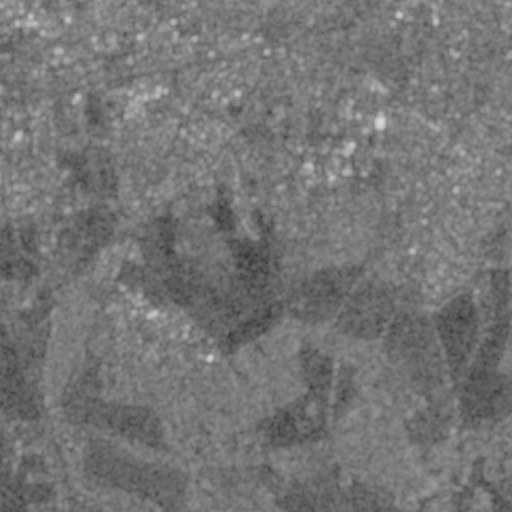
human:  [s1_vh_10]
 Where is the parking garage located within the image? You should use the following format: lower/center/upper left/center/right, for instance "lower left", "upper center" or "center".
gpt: The parking garage is located in the upper right of the image.
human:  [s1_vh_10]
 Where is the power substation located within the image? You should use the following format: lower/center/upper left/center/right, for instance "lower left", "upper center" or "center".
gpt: The power substation is located in the upper right of the image.
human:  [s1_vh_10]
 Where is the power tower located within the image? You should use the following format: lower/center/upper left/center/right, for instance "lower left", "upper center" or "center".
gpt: The power tower is located in the lower right of the image.
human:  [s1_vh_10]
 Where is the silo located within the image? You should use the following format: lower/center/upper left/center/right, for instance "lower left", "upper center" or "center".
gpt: The silo is located in the upper left of the image.
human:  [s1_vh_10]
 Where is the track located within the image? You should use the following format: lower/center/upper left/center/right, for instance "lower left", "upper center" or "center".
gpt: The track is located in the center of the image.
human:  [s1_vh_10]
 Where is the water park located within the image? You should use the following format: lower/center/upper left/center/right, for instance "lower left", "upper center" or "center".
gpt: The water park is located in the upper right of the image.
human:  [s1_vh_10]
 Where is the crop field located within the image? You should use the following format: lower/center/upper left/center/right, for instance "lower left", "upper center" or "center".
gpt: There is no crop field in the image.

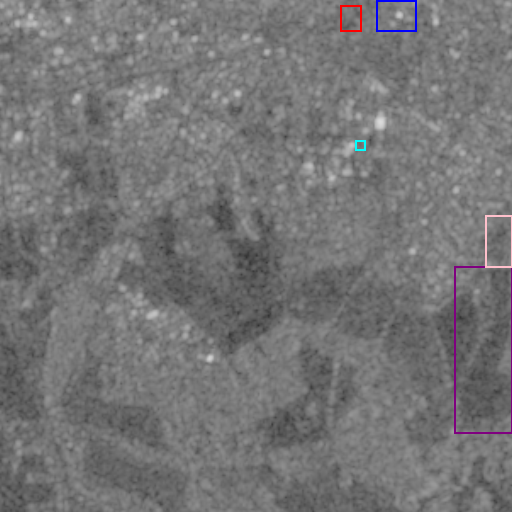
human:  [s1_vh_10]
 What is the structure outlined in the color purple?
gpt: The structure outlined in purple is a crop field.
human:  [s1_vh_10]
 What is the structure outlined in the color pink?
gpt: The structure outlined in pink is a park.
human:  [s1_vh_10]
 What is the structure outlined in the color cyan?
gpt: The structure outlined in cyan is a parking garage.
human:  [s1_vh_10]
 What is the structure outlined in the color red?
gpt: The structure outlined in red is a parking lot.
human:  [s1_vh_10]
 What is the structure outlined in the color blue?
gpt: The structure outlined in blue is a water park.
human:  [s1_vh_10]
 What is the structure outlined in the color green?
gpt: There is no green outline.